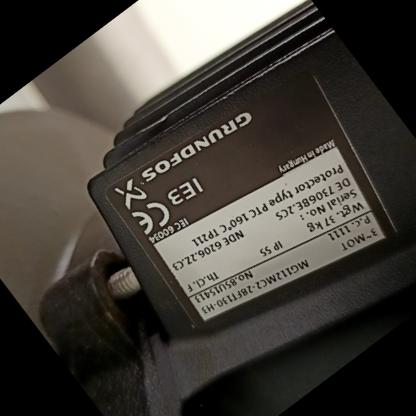
Klasa: tabliczka-znamionowa